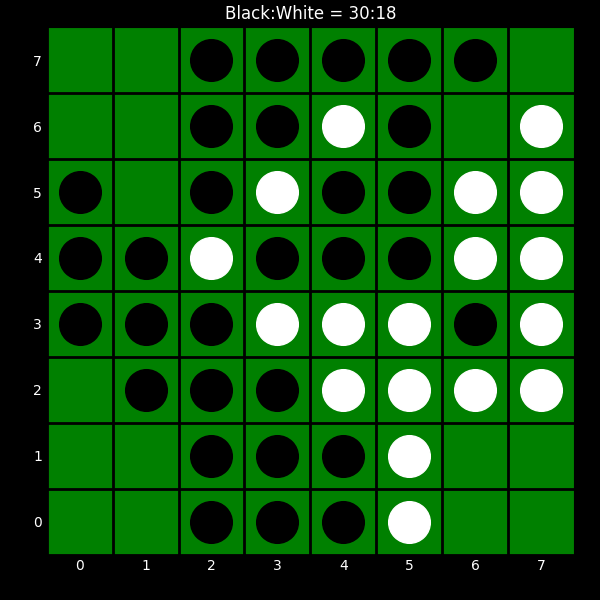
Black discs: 30
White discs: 18